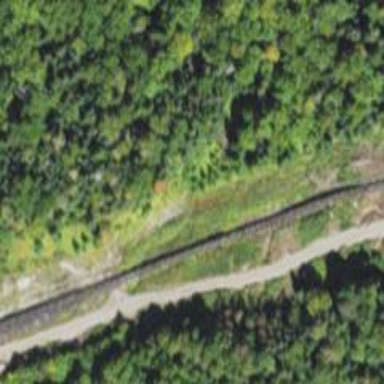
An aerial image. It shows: Preserved narrow gauge railway.